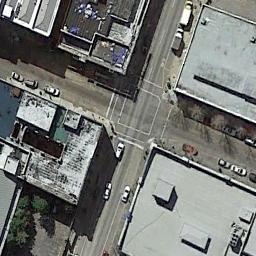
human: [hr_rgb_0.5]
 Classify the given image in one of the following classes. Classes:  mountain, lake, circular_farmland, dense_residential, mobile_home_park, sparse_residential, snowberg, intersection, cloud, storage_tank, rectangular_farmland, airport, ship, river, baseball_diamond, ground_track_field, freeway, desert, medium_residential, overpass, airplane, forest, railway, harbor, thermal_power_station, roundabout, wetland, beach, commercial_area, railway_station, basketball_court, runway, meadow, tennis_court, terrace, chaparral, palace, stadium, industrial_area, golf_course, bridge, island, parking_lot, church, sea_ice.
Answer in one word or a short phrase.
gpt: intersection